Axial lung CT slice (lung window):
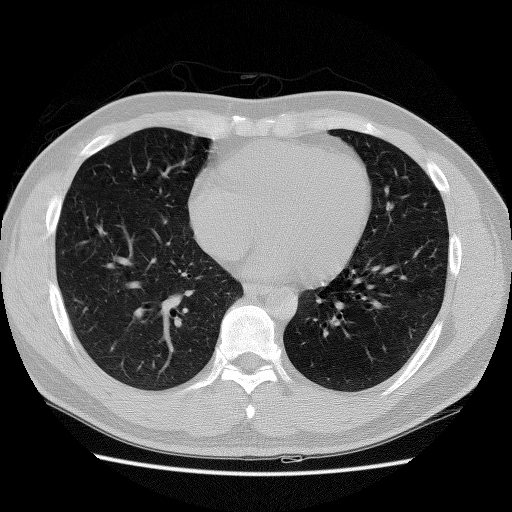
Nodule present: no